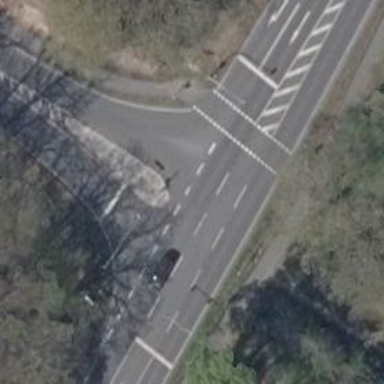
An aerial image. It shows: Road with traffic signals for signaling.